Field crop: tomato
Growth stage: 1
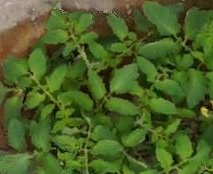
Species: tomato